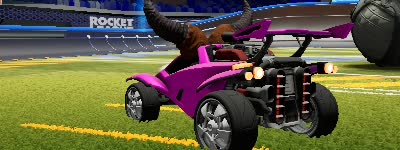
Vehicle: octane